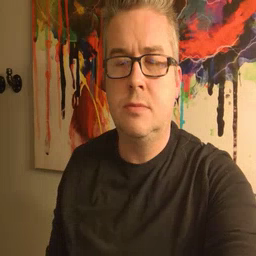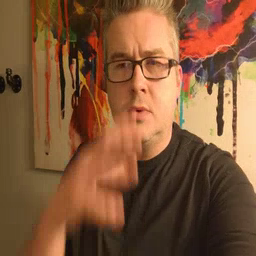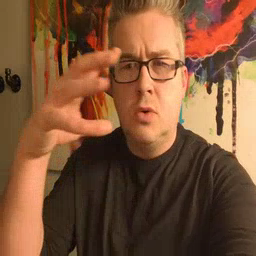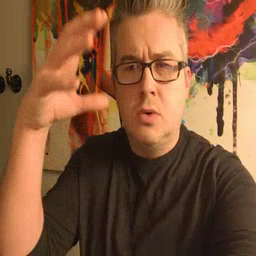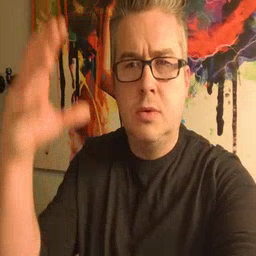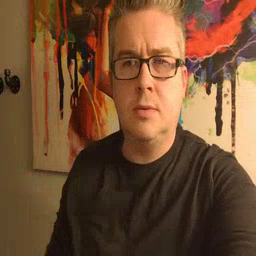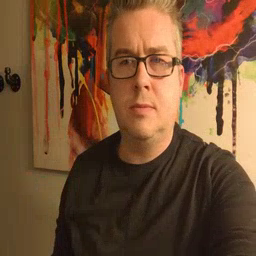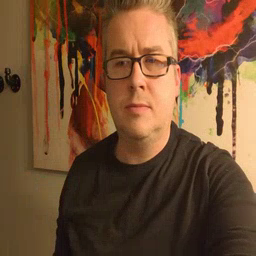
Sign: cloud